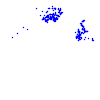
Particle: proton